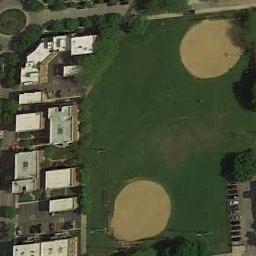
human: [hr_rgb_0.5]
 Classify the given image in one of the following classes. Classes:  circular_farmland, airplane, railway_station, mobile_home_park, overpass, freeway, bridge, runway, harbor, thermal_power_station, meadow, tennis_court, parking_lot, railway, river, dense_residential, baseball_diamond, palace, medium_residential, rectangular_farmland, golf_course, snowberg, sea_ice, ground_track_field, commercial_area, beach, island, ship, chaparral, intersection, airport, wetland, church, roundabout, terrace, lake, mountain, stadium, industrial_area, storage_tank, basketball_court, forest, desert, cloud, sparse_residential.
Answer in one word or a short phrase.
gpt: baseball_diamond